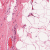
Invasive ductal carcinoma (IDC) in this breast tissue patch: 0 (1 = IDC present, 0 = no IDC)